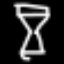
Label: hourglass